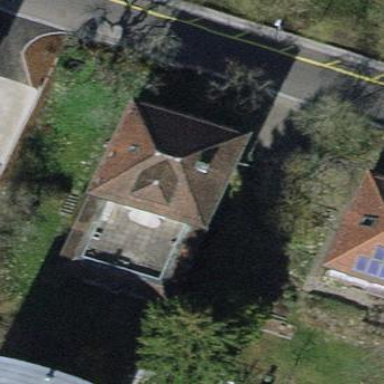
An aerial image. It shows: Hipped roof apartment building.